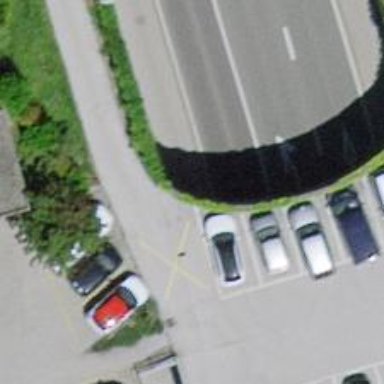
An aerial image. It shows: Sidewalk that goes through tunnel.